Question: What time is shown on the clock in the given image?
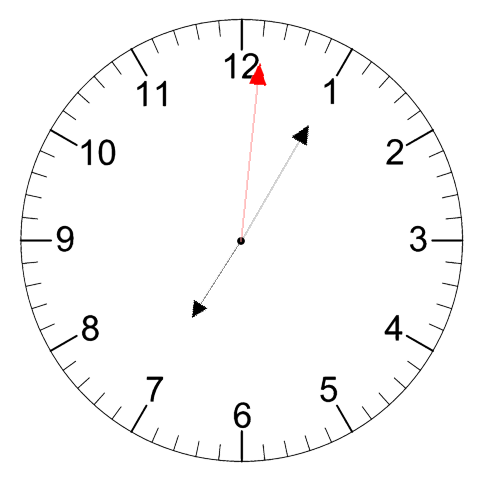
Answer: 07:05:01